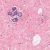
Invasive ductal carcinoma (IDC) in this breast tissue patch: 0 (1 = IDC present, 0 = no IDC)